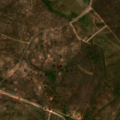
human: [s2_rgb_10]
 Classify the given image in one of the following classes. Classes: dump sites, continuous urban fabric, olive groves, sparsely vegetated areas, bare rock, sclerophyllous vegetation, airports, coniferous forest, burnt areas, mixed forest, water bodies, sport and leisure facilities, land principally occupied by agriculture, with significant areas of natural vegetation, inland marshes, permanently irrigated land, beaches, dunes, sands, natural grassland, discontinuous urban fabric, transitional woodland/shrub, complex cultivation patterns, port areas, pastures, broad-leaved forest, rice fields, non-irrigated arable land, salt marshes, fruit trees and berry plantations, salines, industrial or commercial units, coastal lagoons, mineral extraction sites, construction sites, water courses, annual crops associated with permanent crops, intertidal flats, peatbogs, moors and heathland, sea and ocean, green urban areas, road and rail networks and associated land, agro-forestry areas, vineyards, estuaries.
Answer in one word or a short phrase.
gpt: pastures, agro-forestry areas, transitional woodland/shrub